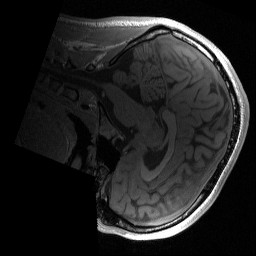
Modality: T1w
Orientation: sagittal
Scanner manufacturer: siemens
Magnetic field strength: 3 T
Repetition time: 2 s
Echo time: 0.0022 s